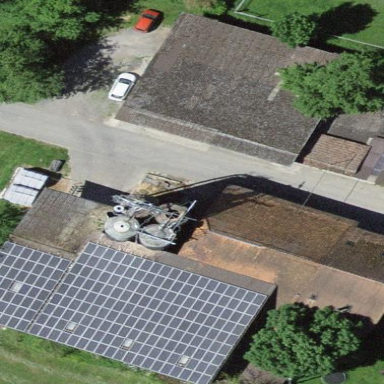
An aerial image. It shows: Shed building.